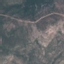
Label: HerbaceousVegetation